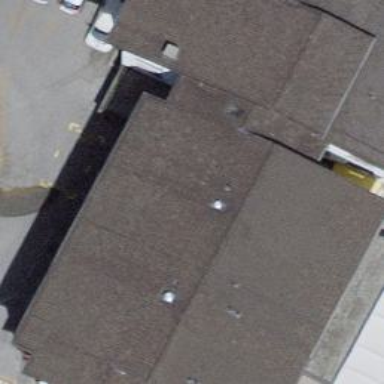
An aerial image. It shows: Nursing home.